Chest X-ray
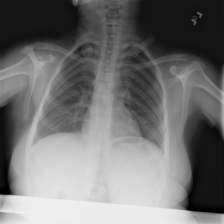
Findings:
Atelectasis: negative
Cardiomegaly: negative
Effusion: negative
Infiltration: negative
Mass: negative
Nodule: negative
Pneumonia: negative
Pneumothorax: negative
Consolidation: negative
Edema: negative
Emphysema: negative
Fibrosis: negative
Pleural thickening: negative
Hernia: negative